Interaction volume radius: 5 \u00c5
Interaction volume height: 25 \u00c5
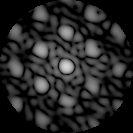
Disorder parameter: 0.3333